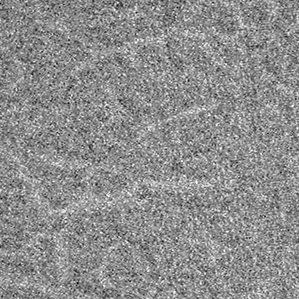
Label: frost